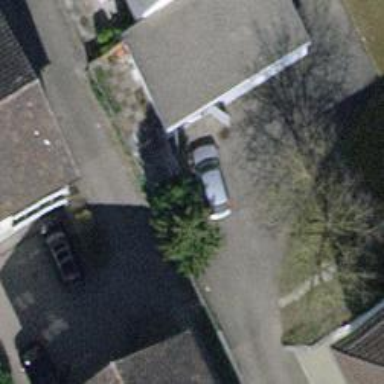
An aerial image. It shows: Sidewalk.